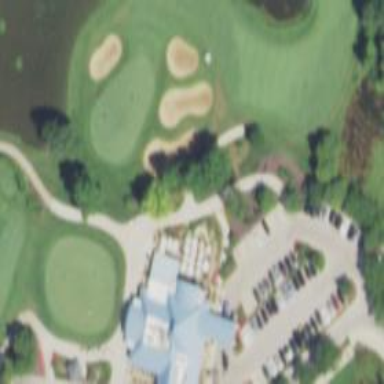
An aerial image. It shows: Pathway for golfing.